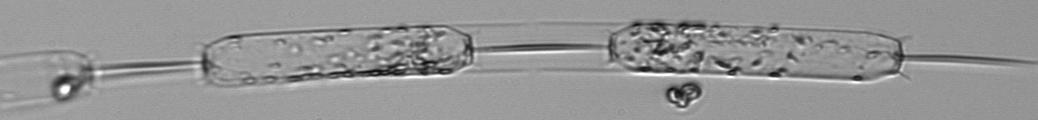
Label: Ditylum_brightwellii